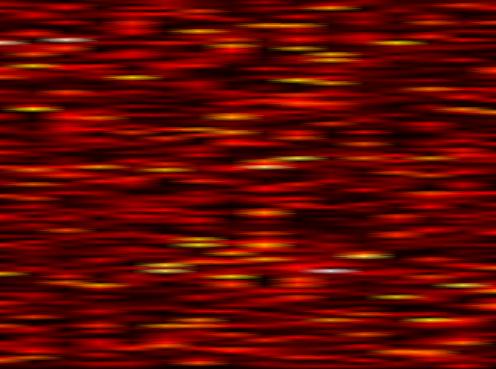
Label: UFMC